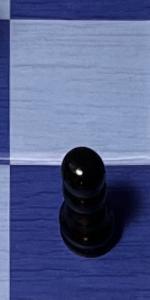
Label: Pawn_Black